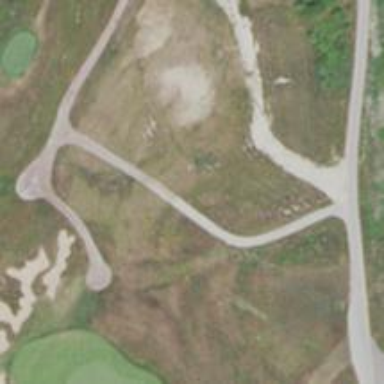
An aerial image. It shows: Golf cartpath that is also road path.